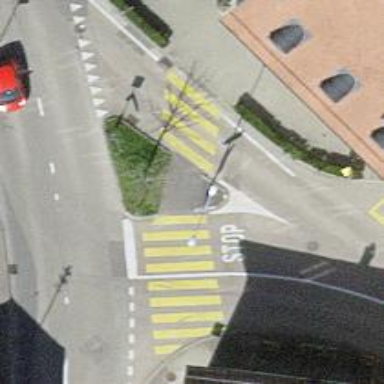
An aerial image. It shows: Zebra crossing with crossing island.